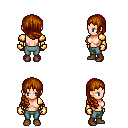
a pixel art fantasy rpg character, female body template, human, light skin, gold arm armor, teal pants, brunette right-swept hairstyle, gold gloves, brown shoes, four views (front, back, left, right), 2x2 character sprite sheet, small pixel art, hard edges, no anti-aliasing